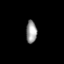
Tissue: skin
Cell type: Others
Senescence score: 0.6945
Nuclear area (px): 235
Mean DAPI intensity: 154.987